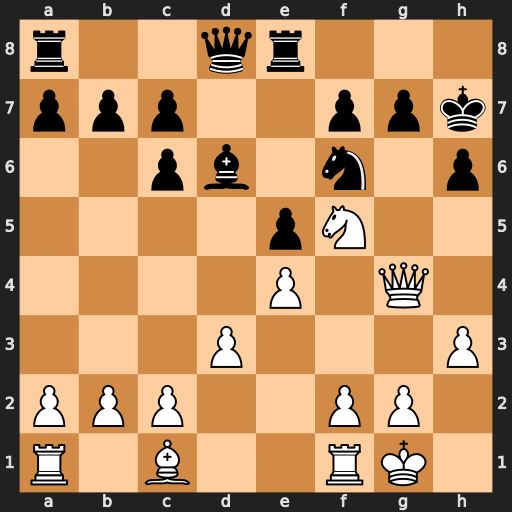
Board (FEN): r2qr3/ppp2ppk/2pb1n1p/4pN2/4P1Q1/3P3P/PPP2PP1/R1B2RK1
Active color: w
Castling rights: -
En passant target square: -
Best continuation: Qxg7#